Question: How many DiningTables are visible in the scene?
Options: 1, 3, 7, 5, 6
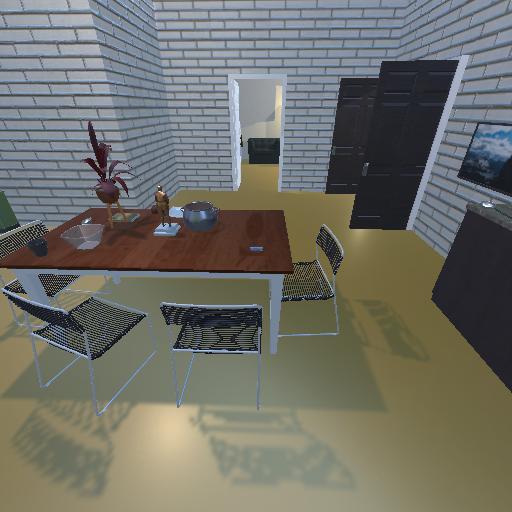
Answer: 1